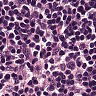
Metastatic tissue present: no